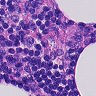
Metastatic tissue present: no